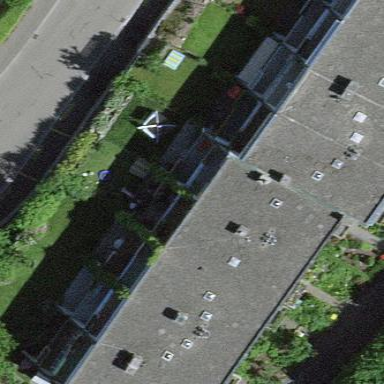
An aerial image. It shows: Terrace building.